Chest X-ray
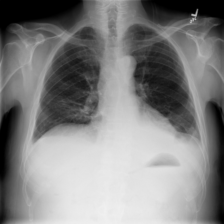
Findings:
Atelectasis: positive
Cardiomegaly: negative
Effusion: positive
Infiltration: positive
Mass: negative
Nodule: negative
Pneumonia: negative
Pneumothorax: negative
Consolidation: negative
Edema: negative
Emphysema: negative
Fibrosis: negative
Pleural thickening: negative
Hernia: negative